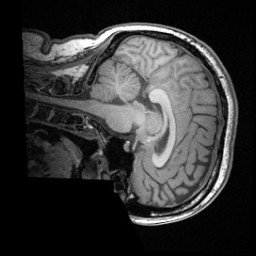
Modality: T1w
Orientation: sagittal
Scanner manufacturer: ge
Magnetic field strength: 3 T
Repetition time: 0.008572 s
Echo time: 0.003384 s